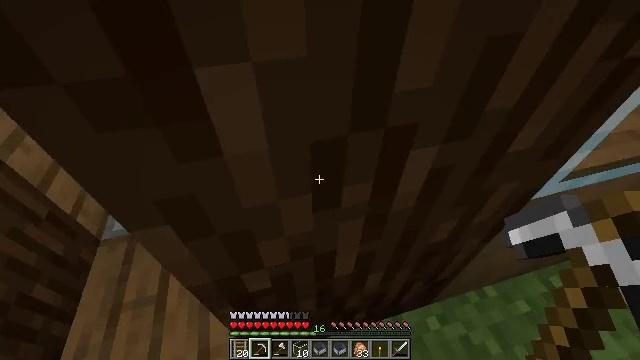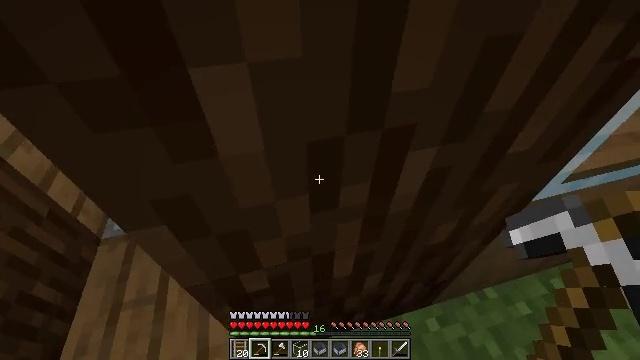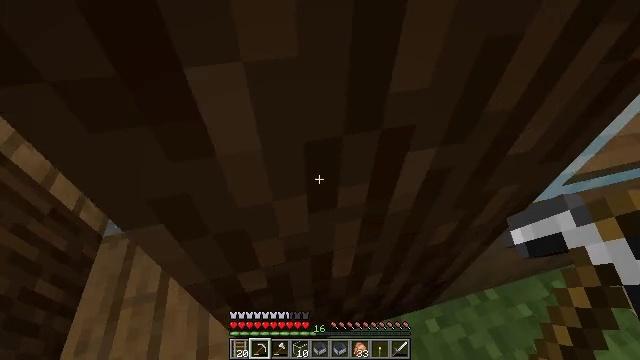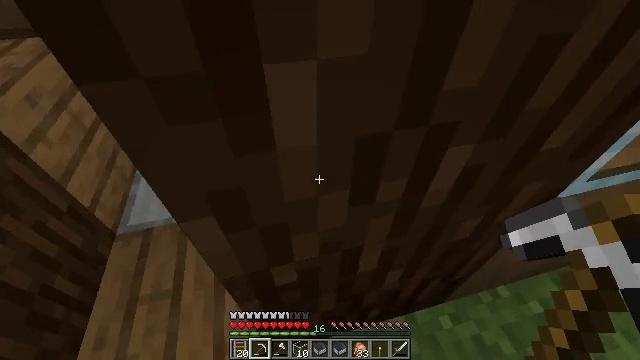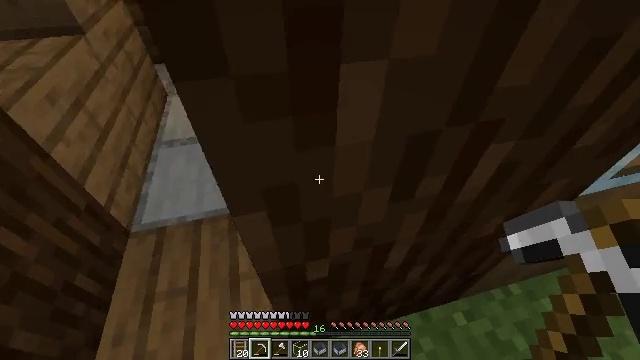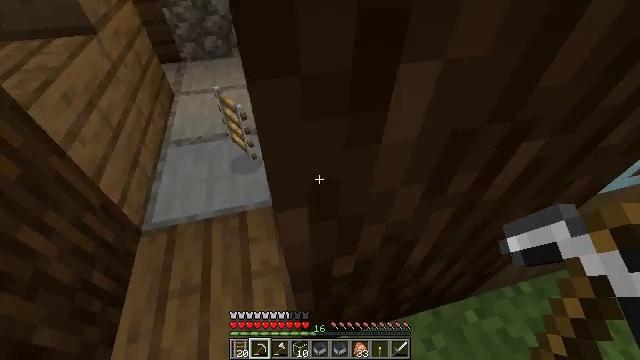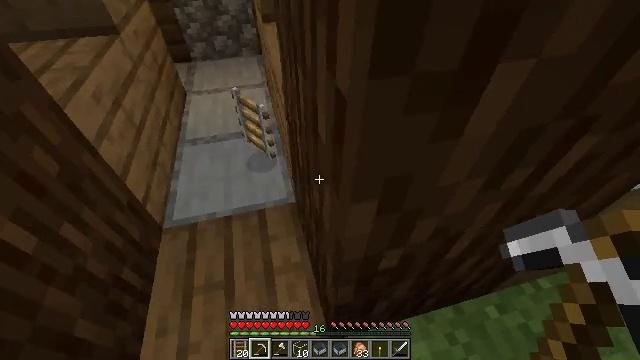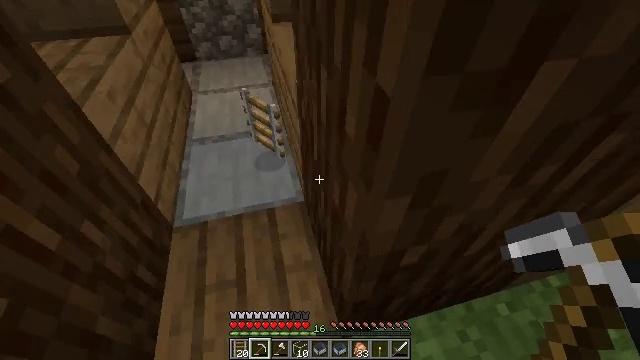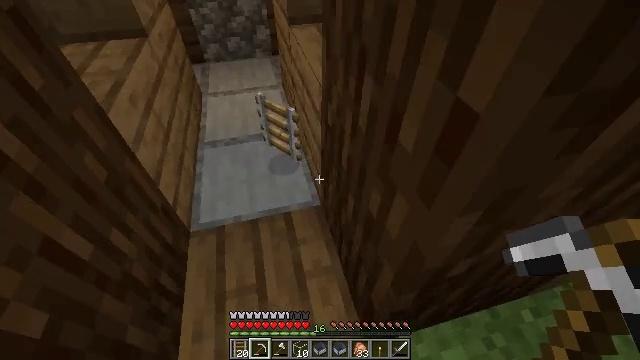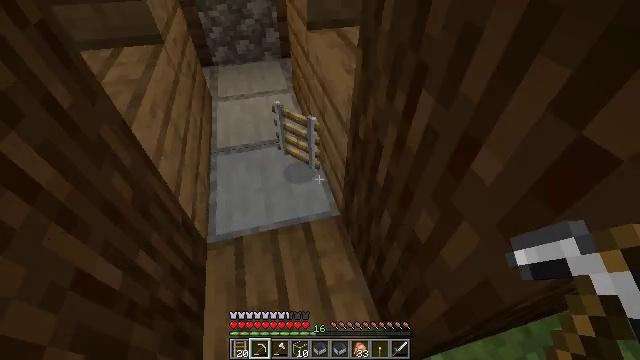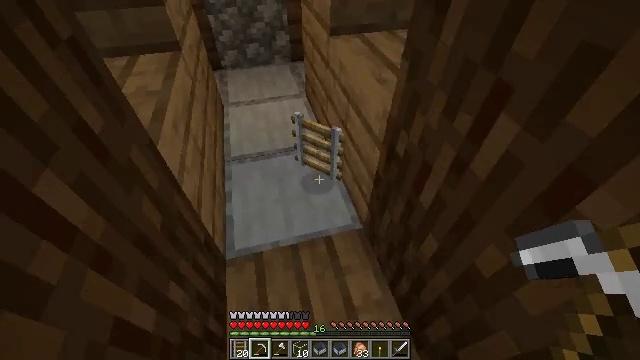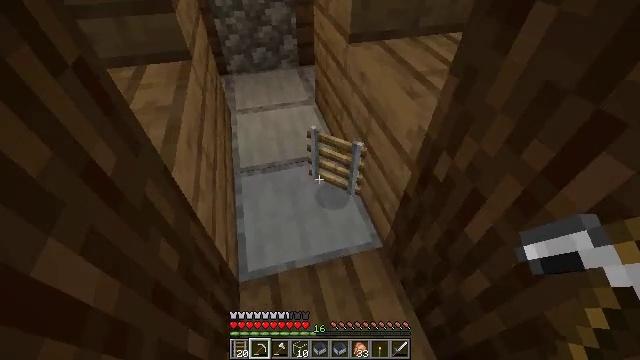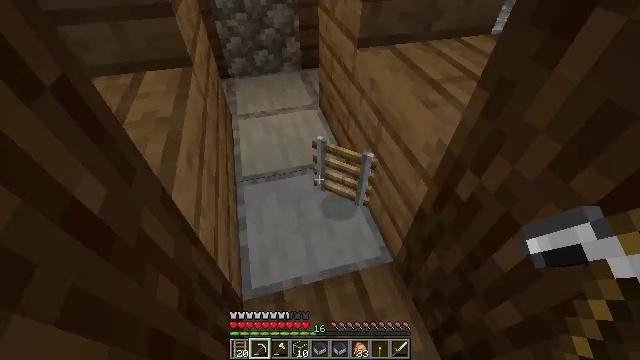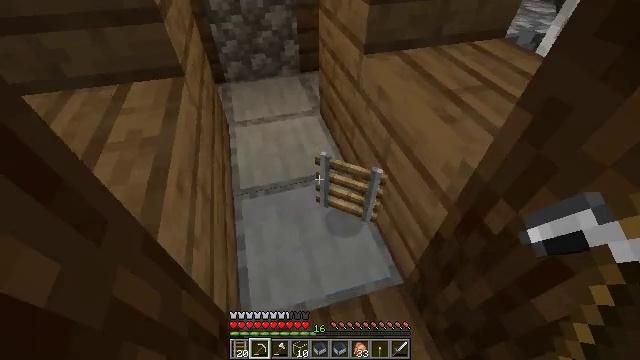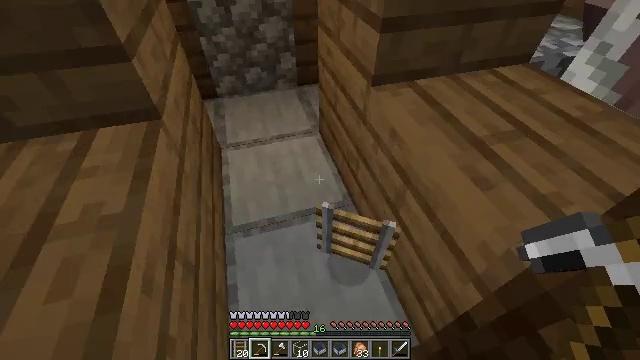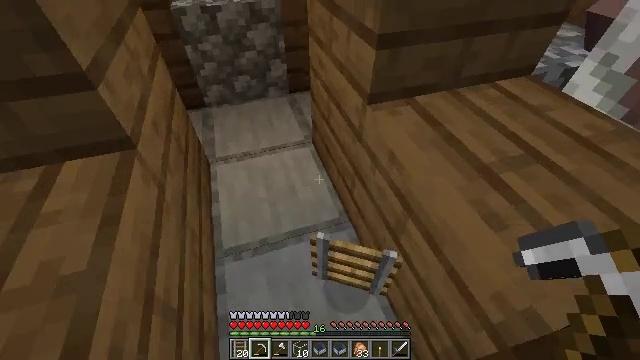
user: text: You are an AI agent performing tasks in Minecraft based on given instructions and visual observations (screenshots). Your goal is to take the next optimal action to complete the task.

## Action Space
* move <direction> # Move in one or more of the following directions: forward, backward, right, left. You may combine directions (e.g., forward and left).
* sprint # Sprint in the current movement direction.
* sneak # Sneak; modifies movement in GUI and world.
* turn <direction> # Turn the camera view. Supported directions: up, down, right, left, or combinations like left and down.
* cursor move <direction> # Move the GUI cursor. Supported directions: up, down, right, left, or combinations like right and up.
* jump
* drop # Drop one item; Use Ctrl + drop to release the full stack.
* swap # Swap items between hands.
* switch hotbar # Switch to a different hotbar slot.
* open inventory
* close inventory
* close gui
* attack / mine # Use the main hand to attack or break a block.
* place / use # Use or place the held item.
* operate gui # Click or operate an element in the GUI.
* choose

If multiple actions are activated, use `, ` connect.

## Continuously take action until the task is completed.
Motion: motion action
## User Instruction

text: Attack the stripped spruce log to gather it.
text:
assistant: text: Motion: no_op
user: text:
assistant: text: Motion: no_op
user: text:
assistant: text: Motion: move left
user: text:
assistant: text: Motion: move forward and move left
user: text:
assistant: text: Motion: move forward and move left
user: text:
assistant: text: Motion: move forward and move left
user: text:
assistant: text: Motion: move forward and move left
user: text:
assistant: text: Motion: move forward and move left
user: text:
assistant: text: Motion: move forward and move left
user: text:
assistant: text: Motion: move forward and move left
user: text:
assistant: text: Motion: move forward
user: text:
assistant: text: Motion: move forward
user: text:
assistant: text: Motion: move forward
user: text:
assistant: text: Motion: move forward
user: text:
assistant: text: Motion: move forward, turn right
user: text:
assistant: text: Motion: move forward, turn right and down
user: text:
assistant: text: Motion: turn right and down
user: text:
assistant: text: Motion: turn right and down
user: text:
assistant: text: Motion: turn right
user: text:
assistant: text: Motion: turn right
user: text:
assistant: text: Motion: turn right
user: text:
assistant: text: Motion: turn right
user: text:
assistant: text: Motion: move forward and move right, turn right and up
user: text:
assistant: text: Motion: move forward and move right
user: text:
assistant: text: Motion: move forward and move right
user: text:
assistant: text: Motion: move forward and move right
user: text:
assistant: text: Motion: move forward and move right, turn left
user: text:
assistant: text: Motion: move forward and move right, turn left
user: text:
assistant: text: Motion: move forward and move right, turn left
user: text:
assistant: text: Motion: move forward and move right, turn left